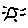
Label: sun